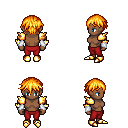
a pixel art fantasy rpg character, female body template, human, dark skin, gold arm armor, red pants, light blonde short bangs hairstyle, white cloth bracers, gold boots, four views (front, back, left, right), 2x2 character sprite sheet, small pixel art, hard edges, no anti-aliasing